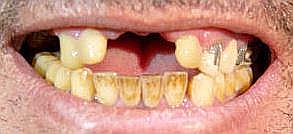
Condition: hypodontia